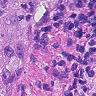
Metastatic tissue present: yes